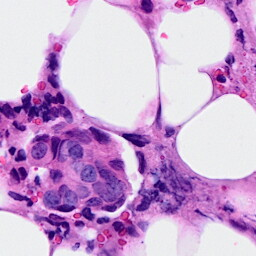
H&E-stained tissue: Breast